Question: In the Boost implementation of <URL>

in a header '<boost/math/special_functions/erf.hpp>' we have
'''
result = z * 1.125 + z * 0.003379167095512573896158903121545171688L;
'''
in the code snippet attached below. My question is: why there is no
> L
long postfix in the first component of this addition while there is one in the second? What is a rationale behind it and what implications does it introduce?
'''
template <class T, class Policy>
T erf_imp(T z, bool invert, const Policy& pol, const mpl::int_<113>& t)
{
BOOST_MATH_STD_USING
BOOST_MATH_INSTRUMENT_CODE("113-bit precision erf_imp called");
if(z < 0){
if(!invert)
return -erf_imp(-z, invert, pol, t);
else if(z < -0.5)
return 2 - erf_imp(-z, invert, pol, t);
else
return 1 + erf_imp(-z, false, pol, t);
}
T result;
// Big bunch of selection statements now
if(z < 0.5){
// We're going to calculate erf:
if(z == 0){
result = 0;
}else if(z < 1e-20){
result = z * 1.125 + z * 0.003379167095512573896158903121545171688L;
^^^ no L? ^^^
'''
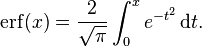
Answer: If 'z' is already a 'long double', then the multiplication 'z * 1.125' is already a 'long double' multiplication.
The constant '1.125' is exactly representable as a 'double', its type. In fact, it would be exactly representable as a 'float'. So there is no need to indicate the type 'long double' for this constant. If 'z' has a wider floating-point type, then the constant is promoted before the multiplication anyway.
By contrast, the real number written in decimal 0.003379167095512573896158903121545171688 is not representable exactly in any binary floating-point precision. If '0.003379167095512573896158903121545171688L' was written '0.003379167095512573896158903121545171688' in the program, it would represent the nearest 'double' to the decimal sequence indicated, which is different from the nearest 'long double', and further away from the real value.
You can observe the difference with the C program below:
'''
#include <stdio.h>
int main(int c, char **v)
{
printf("%s
%.24Lf
%.24Lf
%La
%La
",
"0.003379167095512573896158903121545171688",
(long double) 0.003379167095512573896158903121545171688,
0.003379167095512573896158903121545171688L,
(long double) 0.003379167095512573896158903121545171688,
0.003379167095512573896158903121545171688L);
}
'''
Result:
'''
0.003379167095512573896158903121545171688
0.003379167095512573739530
0.003379167095512573896231
0xd.d750429b6d118p-12
0xd.d750429b6d11ae4p-12
'''